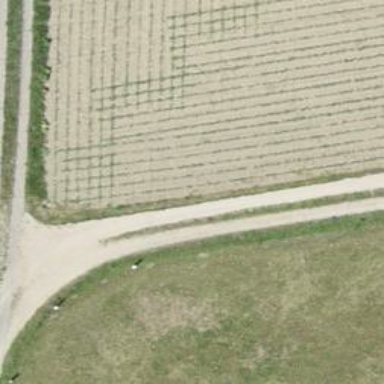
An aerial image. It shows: Track road with fine gravel surface.